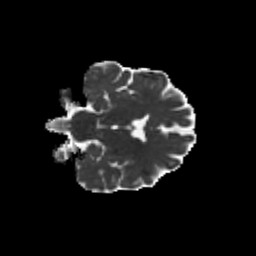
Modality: MD
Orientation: coronal
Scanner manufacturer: siemens
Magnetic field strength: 3 T
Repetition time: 9.2 s
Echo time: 0.084 s